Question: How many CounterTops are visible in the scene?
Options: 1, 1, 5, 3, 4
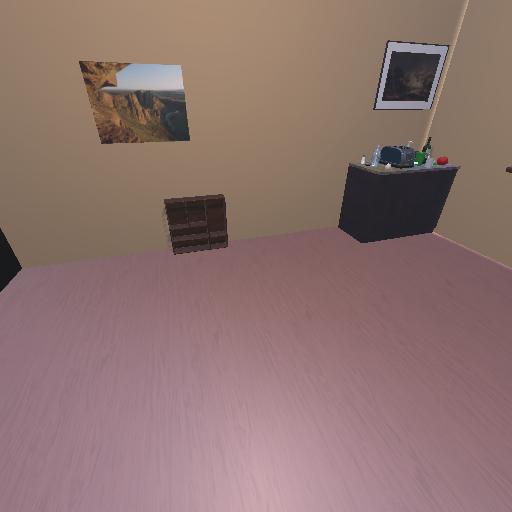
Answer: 1